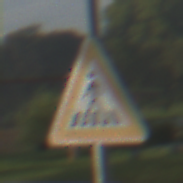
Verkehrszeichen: FussgaengerueberwegRechts
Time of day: SunriseSunset
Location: Outdoor (Suburban)
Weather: PartlyCloudy
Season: NotSpecified
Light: Natural